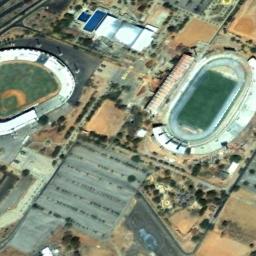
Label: stadium